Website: macys
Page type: customer-info-address
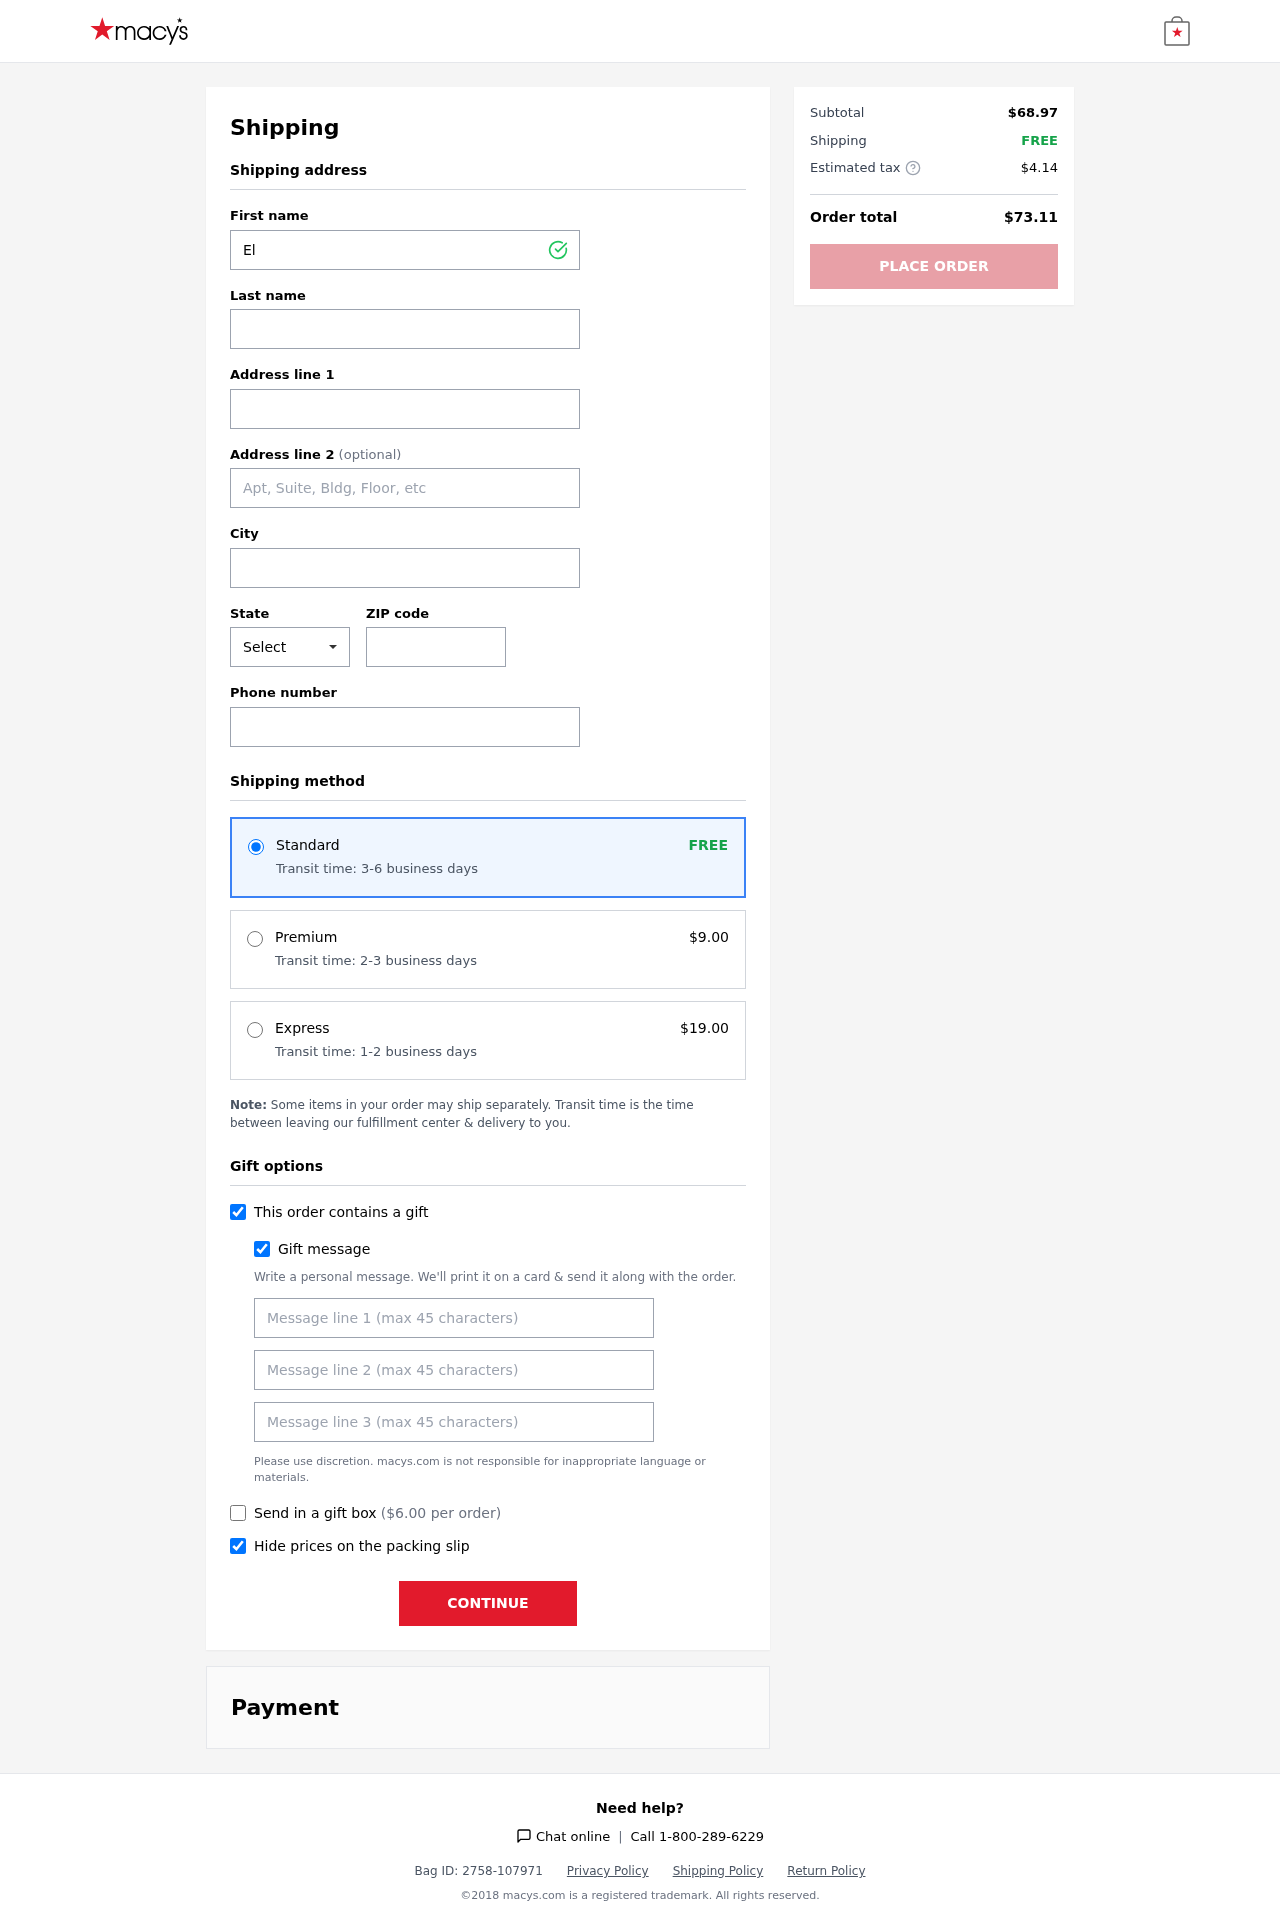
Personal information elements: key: PII_CITY
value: Larsonchester
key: PII_FIRSTNAME
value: Elizabeth
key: PII_GIFT_MESSAGE
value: Hey Wendy, I thought you’d really enjoy this stylish piece to add a little flair to your outfits! Can’t wait to see how incredible it looks on you. Just a little something to celebrate you and all the amazing things you do!  Elizabeth
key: PII_LASTNAME
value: Anderson
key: PII_PHONE
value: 9357031199
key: PII_POSTCODE
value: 97617
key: PII_STATE_ABBR
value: NC
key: PII_STREET
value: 443 Jerry Spurs Apt. 016
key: PII_STREET2
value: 6230 Gomez Square
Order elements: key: ORDER_SHIPPING_STANDARD
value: FREE
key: ORDER_SHIPPING_STANDARD_TIME
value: Transit time: 3-6 business days
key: ORDER_SHIPPING_PREMIUM
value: $9.00
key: ORDER_SHIPPING_PREMIUM_TIME
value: Transit time: 2-3 business days
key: ORDER_SHIPPING_EXPRESS
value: $19.00
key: ORDER_SHIPPING_EXPRESS_TIME
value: Transit time: 1-2 business days
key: ORDER_GIFT_BOX_FEE
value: $6.00
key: ORDER_SUBTOTAL
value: $68.97
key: ORDER_SHIPPING_COST
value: FREE
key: ORDER_TAX
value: $4.14
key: ORDER_TOTAL
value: $73.11